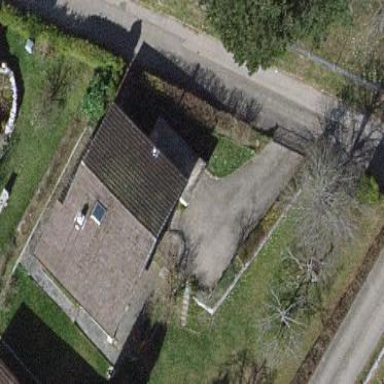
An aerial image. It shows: Simple house.